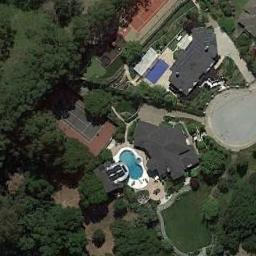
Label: tennis_court